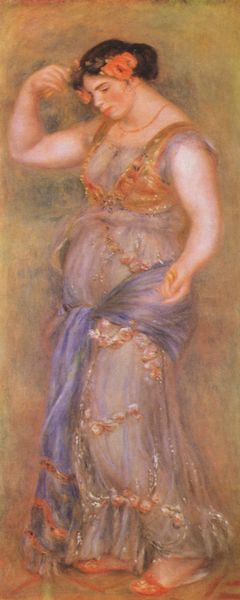
Titel: Tänzerin mit Kastagnetten
Künstler: Pierre Auguste Renoir
Standort: London
Institution: National Gallery
Schlagwörter: blau, gemälde, hand, kopf, nackt, grün, impressionismus, mädchen, ausschnitt, blume, blumen, bunt, busen, degas, frankreich, frau, frisur, haar, hintergrund, kleid, licht, pastell, schmuck, schwarz, zeichnung, blüten, dame, rose, rot, schal, tuch, beige, hochformat, malerei, rock, tanz, arme, augen, haarschmuck, knoten, silber, spitze, bildnis, hals, hände, portrait, porträt, öl, gold, haare, girlande, tanzen, tänzerin, augenbrauen, hellblau, spanien, dutt, füße, mieder, schuhe, tüll, kette, violett, dick, füllig, verzierung, sandalen, bauch, transparent, transparenz, weste, klimt, ring, halskette, oberarm, rit, hüften, barfuss, orient, orientalisch, glitzer, bauchtanz, flamenco, pantoffel, schlappen, tanzende, üppig, hochkant, ganzkörperporträt, oberarme, akademie, quarell, latschen, tanzenden, spanierin, handhaltung, dme, tanzend, nackte arme, kastagnetten, büstier, renoiresk, dicke frau, kastgnetten, blumen im haar, bh, verizierung